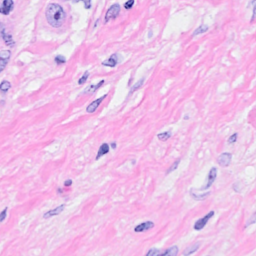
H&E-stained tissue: Breast